Aerial crown-view tile of a tropical tree (Barro Colorado Island, Panama), acquired 20240611:
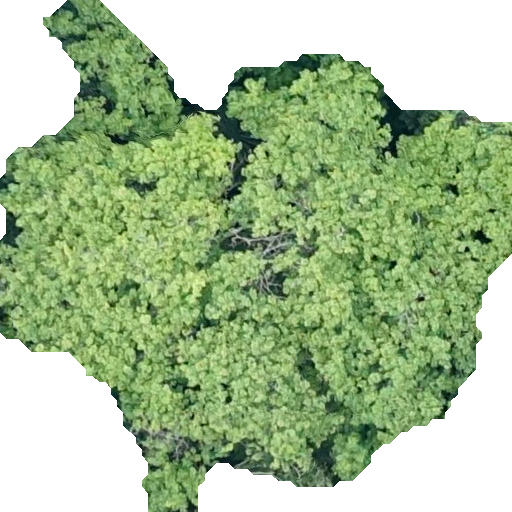
Species: Apeiba membranacea
GBIF accepted scientific name: Apeiba membranacea
Crown area: 281.192 m²